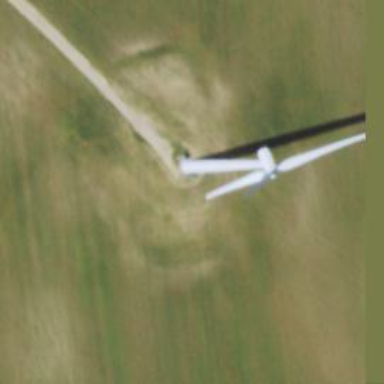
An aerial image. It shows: Wind generator powered by wind. The generator type is horizontal axis and it uses wind turbines.